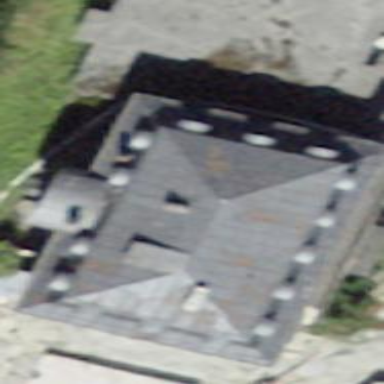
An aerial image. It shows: Hotel with tiled roof.